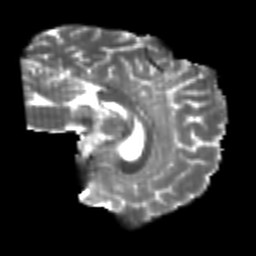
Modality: T2w
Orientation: sagittal
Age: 23
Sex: male
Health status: healthy
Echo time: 0.074 s